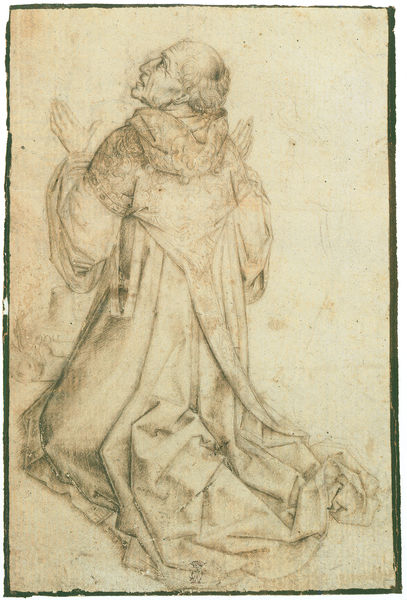
Titel: Kniender Heiliger  König - Südniederländischer Zeichner - Kopie nach Rogier van der Wayden
Institution: Lüttich, Universitätsbibliothek
Schlagwörter: gott, hand, haut, himmel, kopf, mann, schatten, umhang, braun, profil, skizze, zeichnung, blick, beige, arm, arme, falten, bildnis, herr, hände, portrait, porträt, figur, geistlicher, gewand, haare, kutte, mantel, stoff, gewänder, blatt, perle, relief, papier, bogen, studie, grafik, graphik, sepia, falte, glatze, knie, alter, narr, buch, kontur, seite, knien, bleistift, beten, gebet, pergament, flehen, knieend, kniend, erhoben, priester, mönch, anbeten, anbetung, betend, altdeutsch, bitten, tonsur, stifter, kniet, auftraggeber, begen, erhobene hände, auf den knien, kneien, stifterportrait, stifterporträt, papire